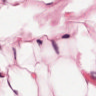
Metastatic tissue present: no